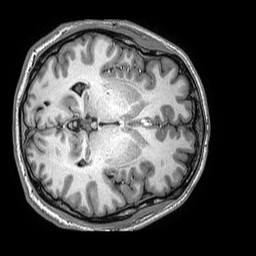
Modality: T1w
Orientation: axial
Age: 29
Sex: male
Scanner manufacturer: philips
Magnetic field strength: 3 T
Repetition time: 0.006566 s
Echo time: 0.002952 s